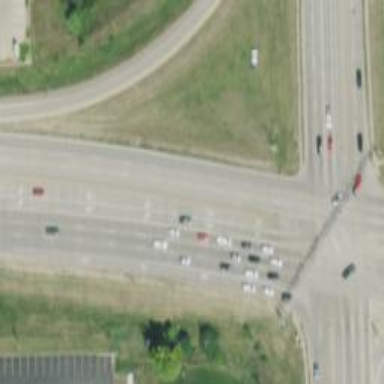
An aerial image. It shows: Primary highway.